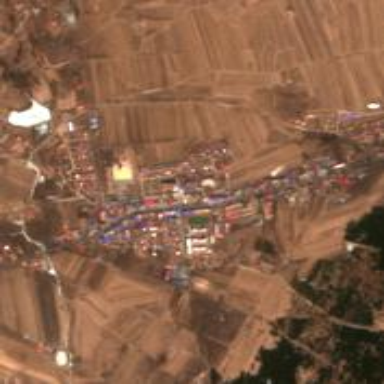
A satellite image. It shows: Ethnic township within town.